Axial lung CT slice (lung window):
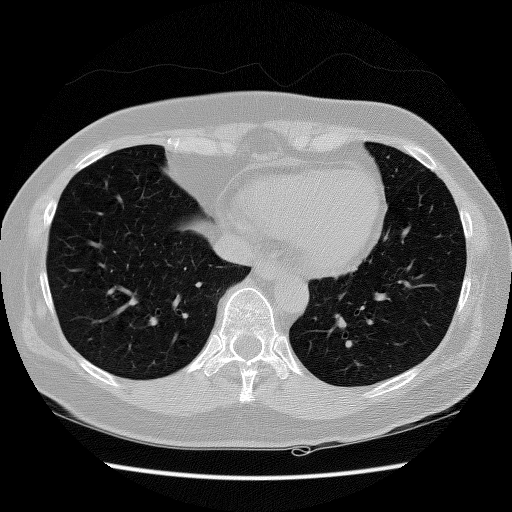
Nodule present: no